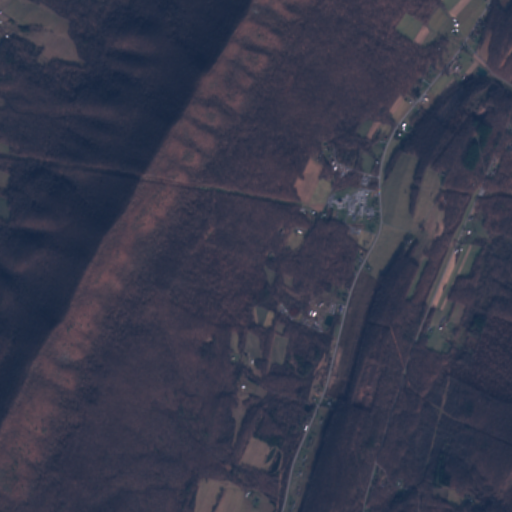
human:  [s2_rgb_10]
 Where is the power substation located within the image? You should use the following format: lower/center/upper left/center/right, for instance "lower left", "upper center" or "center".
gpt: The power substation is located in the center right of the image.
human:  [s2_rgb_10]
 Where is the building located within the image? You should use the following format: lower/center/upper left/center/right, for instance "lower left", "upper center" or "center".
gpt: The building is located in the center right of the image.
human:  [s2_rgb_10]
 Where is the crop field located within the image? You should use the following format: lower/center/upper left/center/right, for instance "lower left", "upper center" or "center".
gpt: There is no crop field in the image.